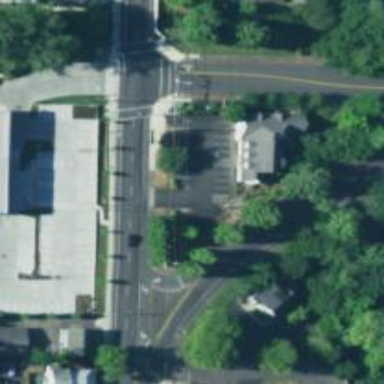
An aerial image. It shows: Primary link highway with sidewalk on the left.